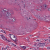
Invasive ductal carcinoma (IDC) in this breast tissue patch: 1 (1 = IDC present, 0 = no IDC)